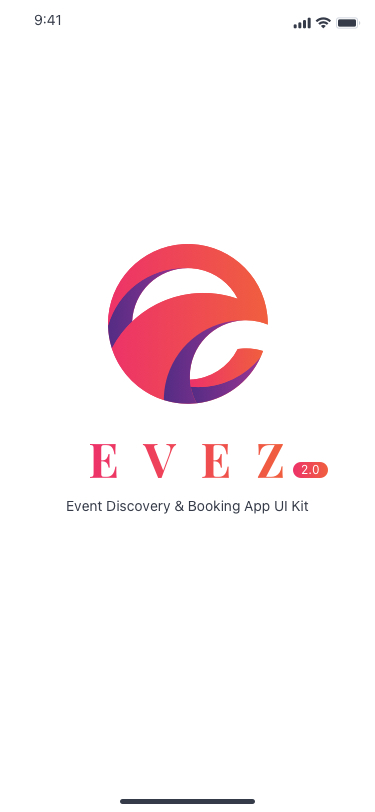
Text in this UI design:
2.0
Event Discovery & Booking App UI Kit